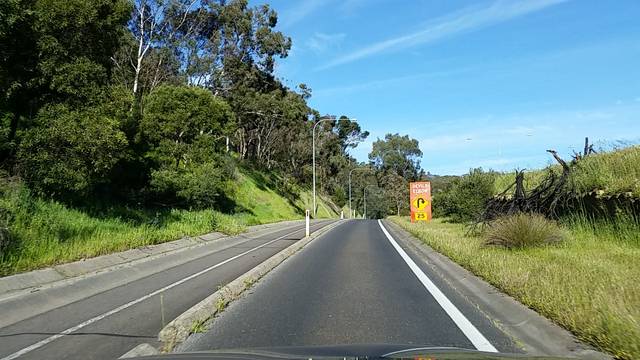
Region: Australia
Coordinates: -34.967, 138.67